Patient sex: M
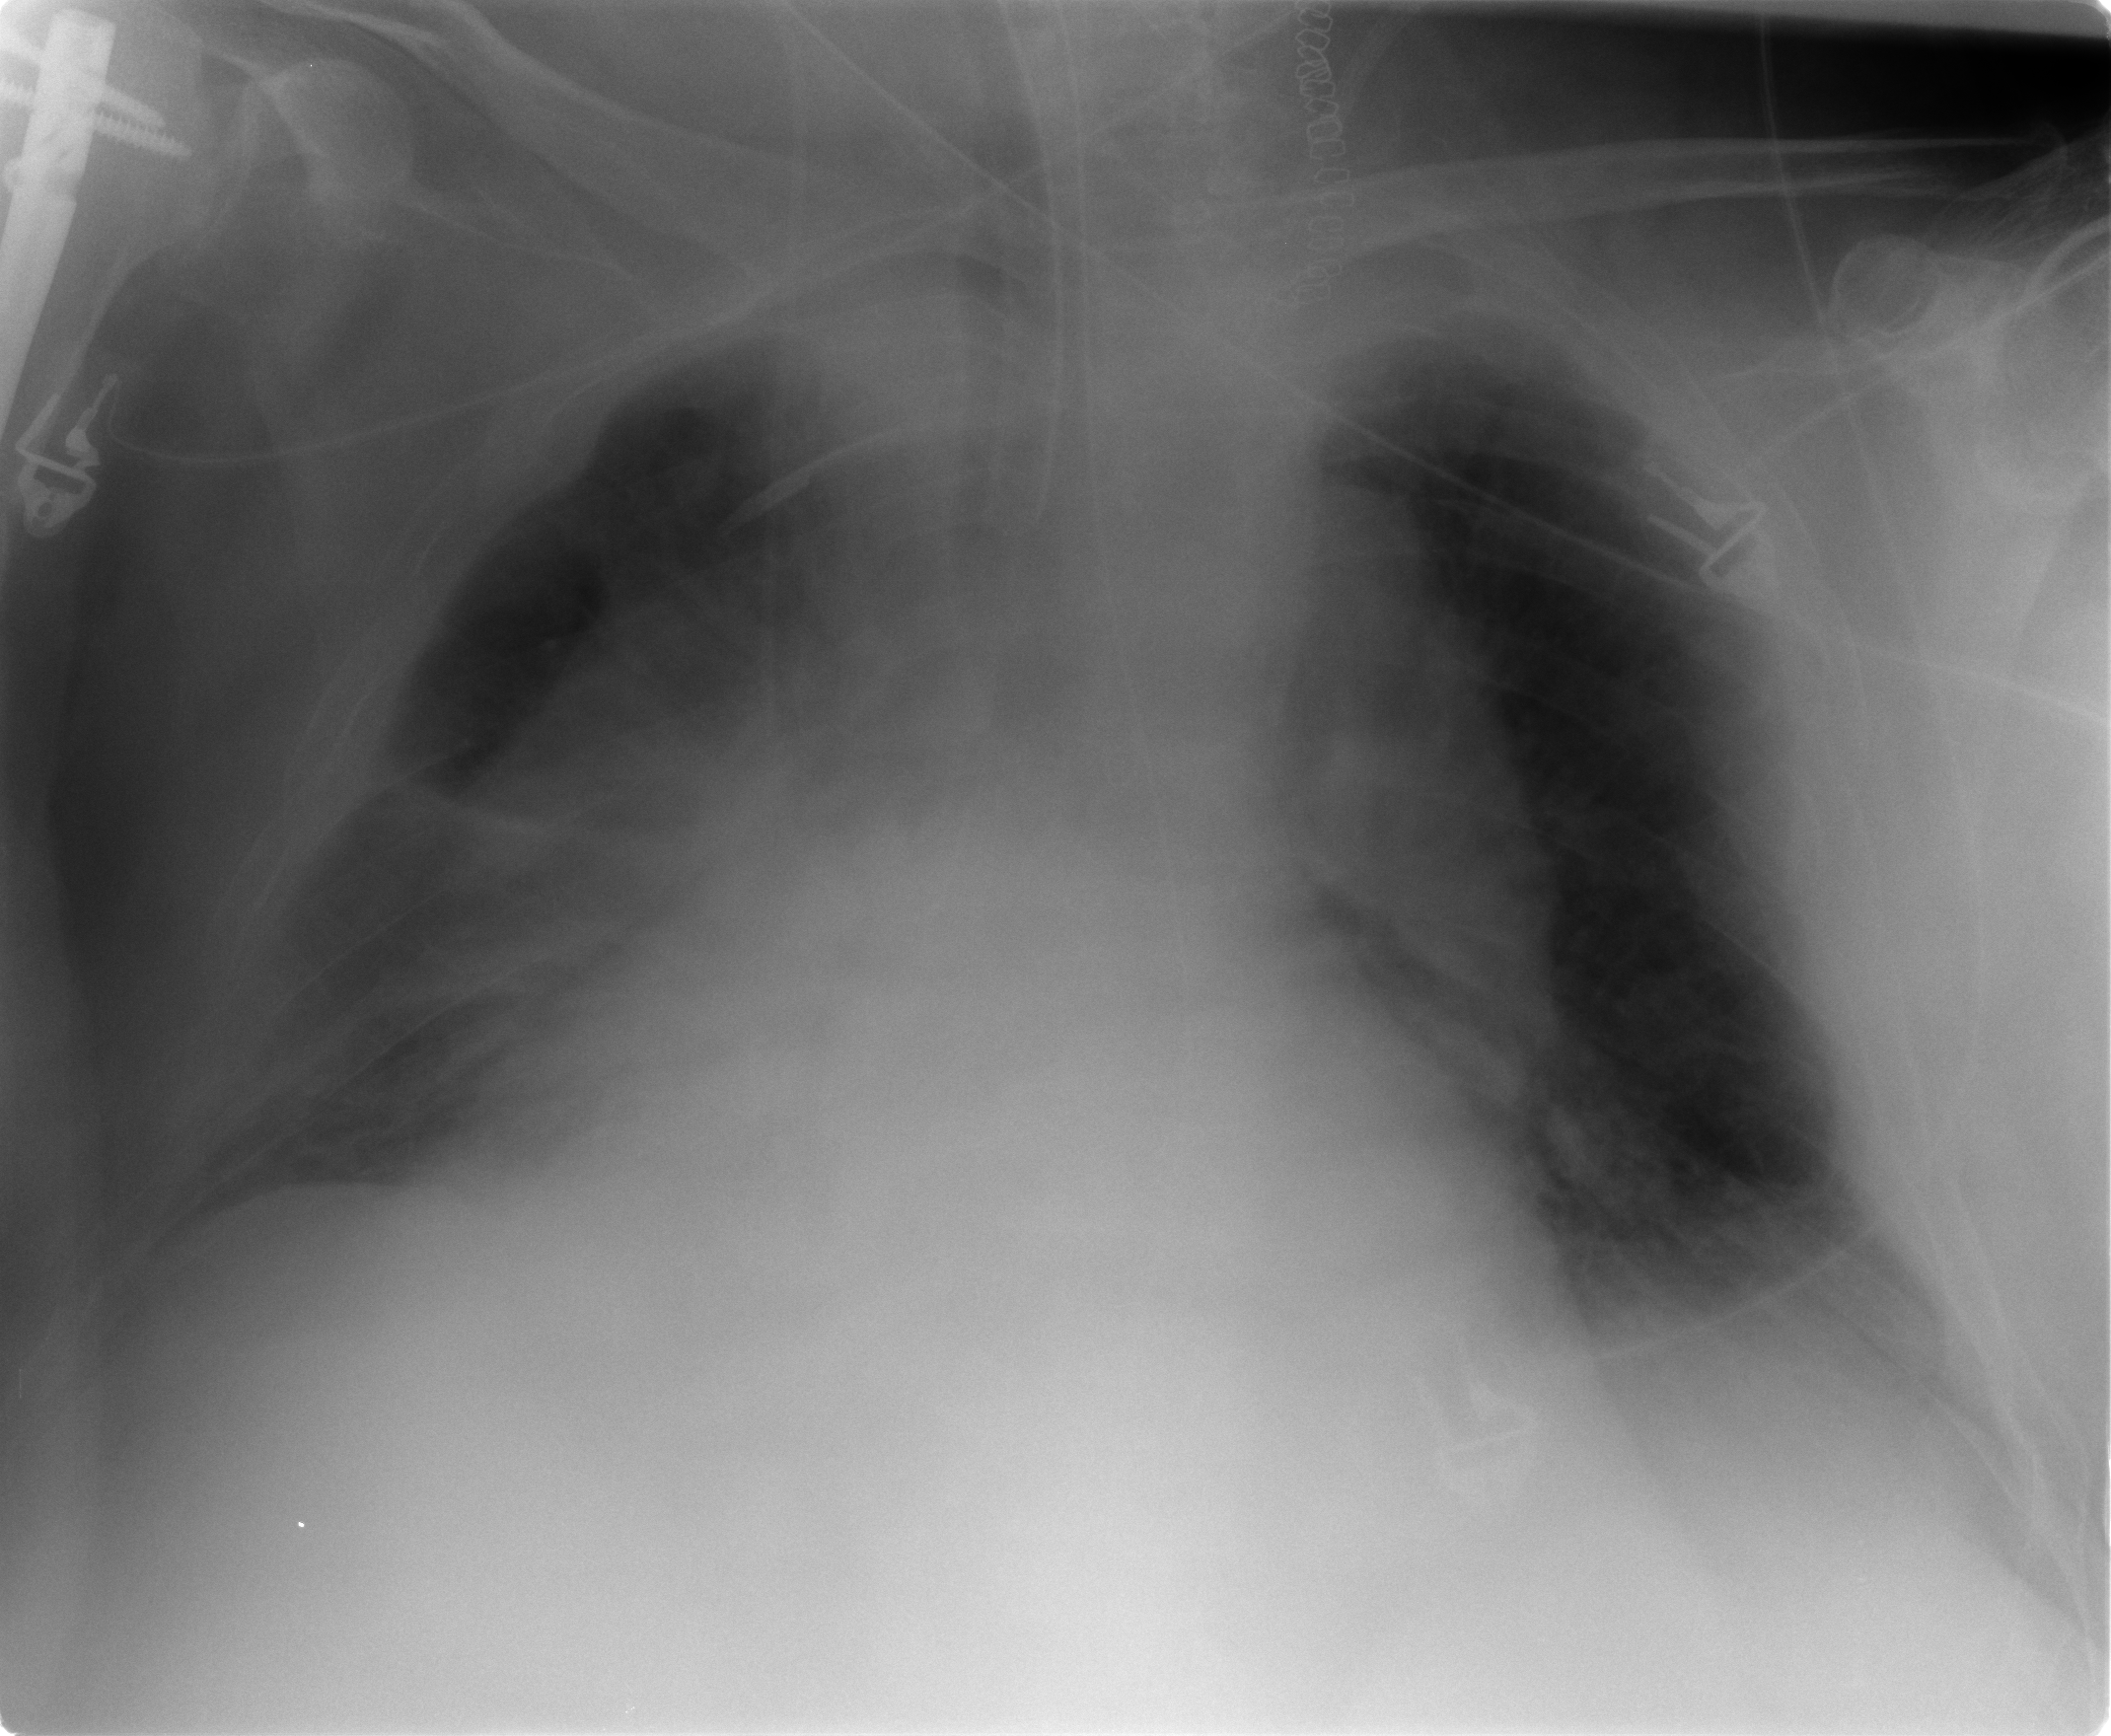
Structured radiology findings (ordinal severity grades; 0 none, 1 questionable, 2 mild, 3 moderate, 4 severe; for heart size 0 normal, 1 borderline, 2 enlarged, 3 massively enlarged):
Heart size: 2
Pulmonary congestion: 2
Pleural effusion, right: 0
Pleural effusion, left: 0
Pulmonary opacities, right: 0
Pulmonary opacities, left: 0
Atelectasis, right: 2
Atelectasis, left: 0